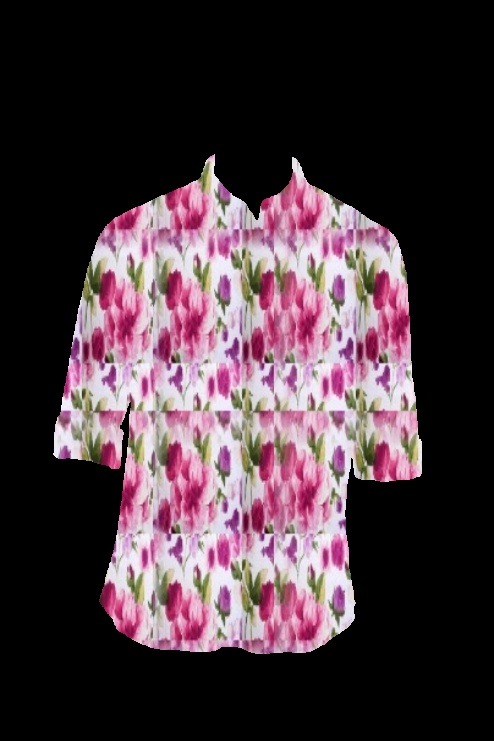
pink floral print tee